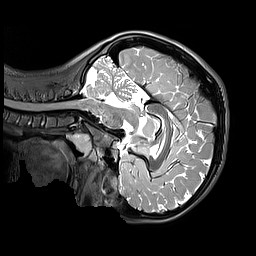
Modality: T2w
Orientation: sagittal
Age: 10
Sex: male
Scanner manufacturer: siemens
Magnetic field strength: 3 T
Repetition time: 3.2 s
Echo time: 0.408 s